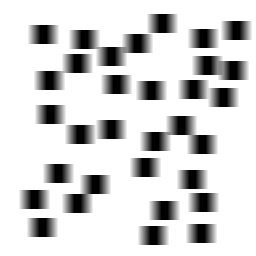
Squares: 32
Triangles: 0
Stars: 0
Total shapes: 32